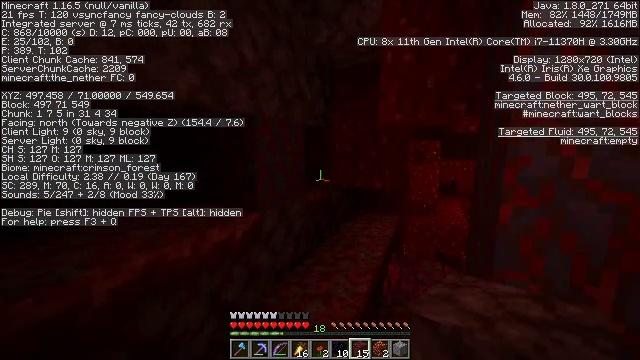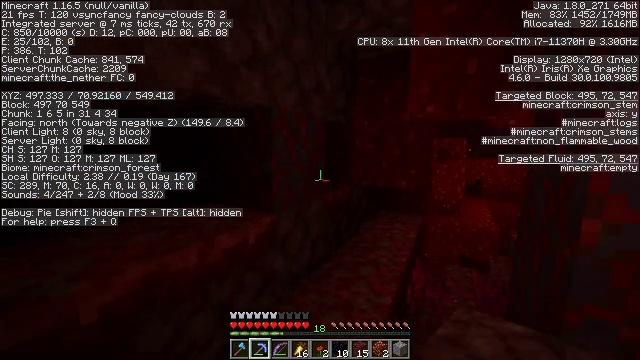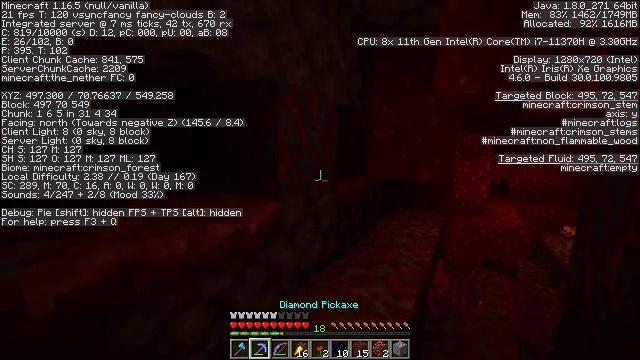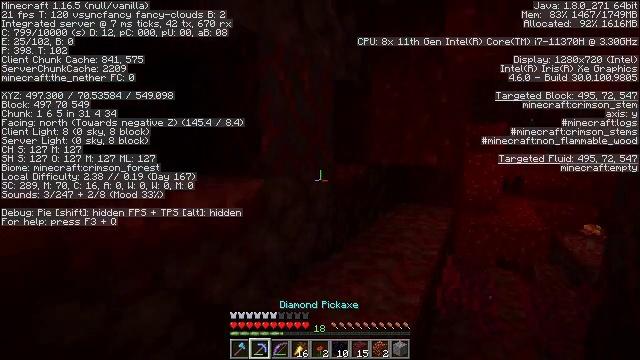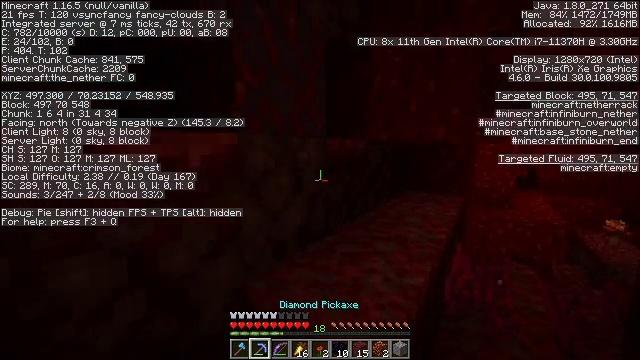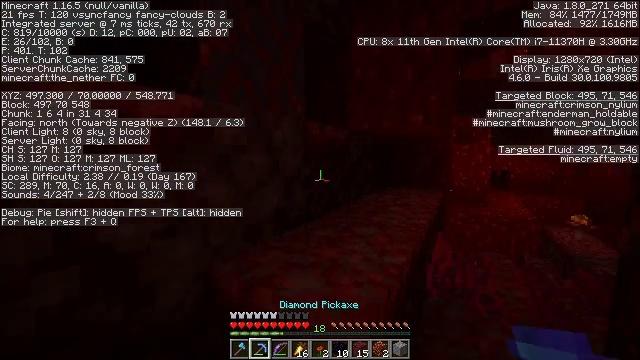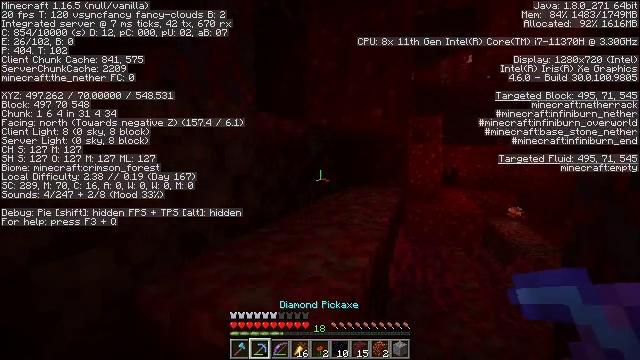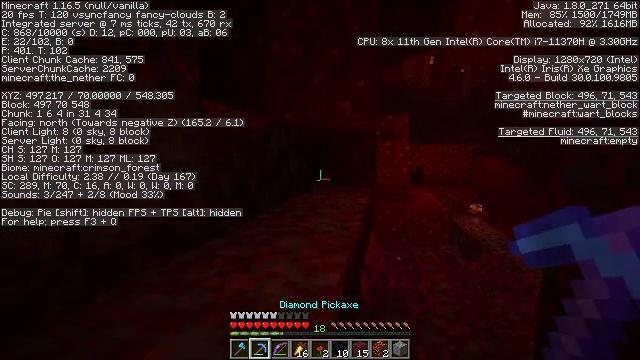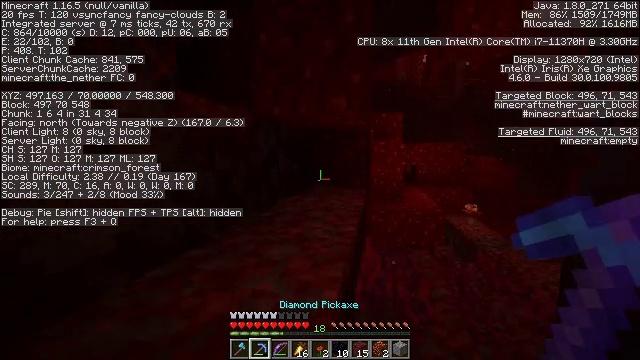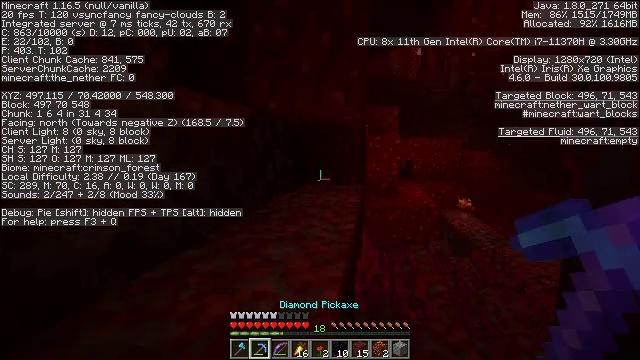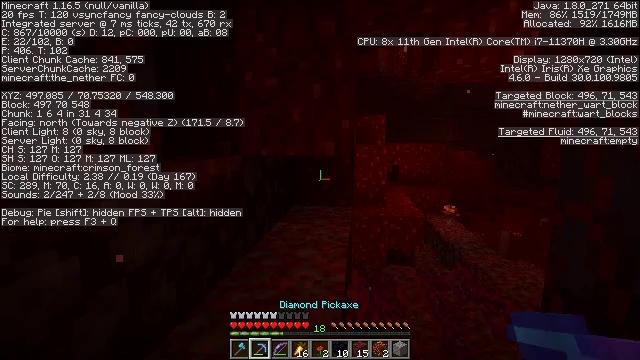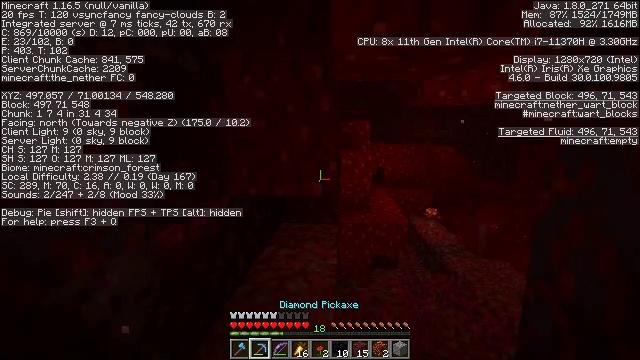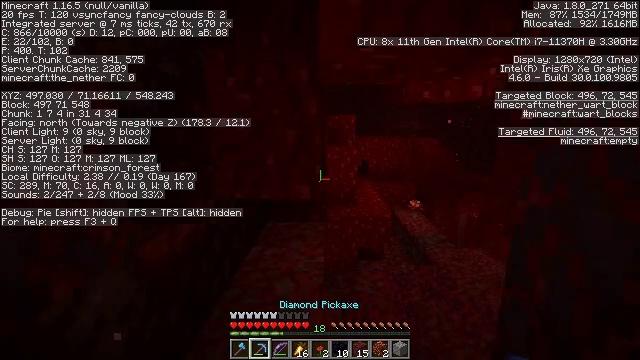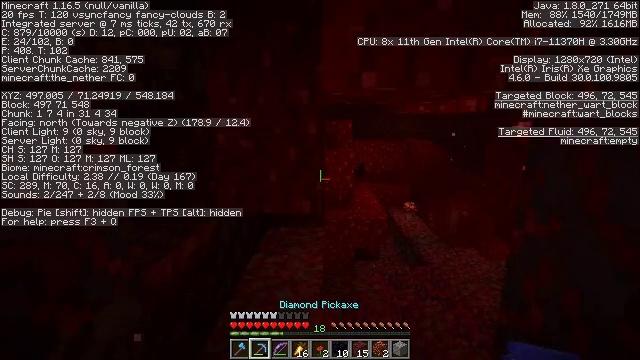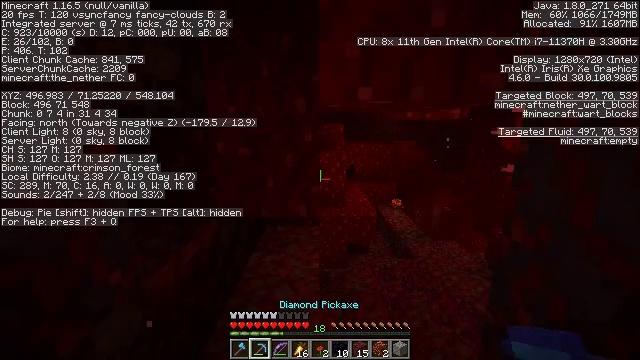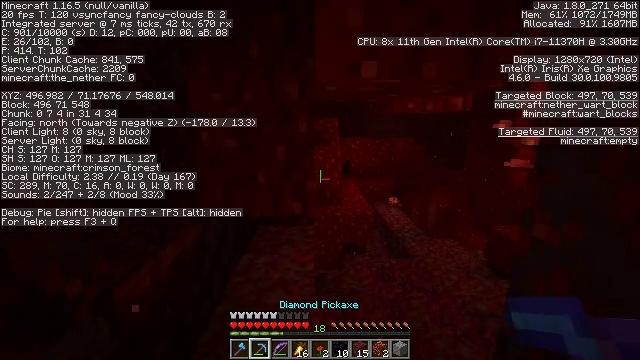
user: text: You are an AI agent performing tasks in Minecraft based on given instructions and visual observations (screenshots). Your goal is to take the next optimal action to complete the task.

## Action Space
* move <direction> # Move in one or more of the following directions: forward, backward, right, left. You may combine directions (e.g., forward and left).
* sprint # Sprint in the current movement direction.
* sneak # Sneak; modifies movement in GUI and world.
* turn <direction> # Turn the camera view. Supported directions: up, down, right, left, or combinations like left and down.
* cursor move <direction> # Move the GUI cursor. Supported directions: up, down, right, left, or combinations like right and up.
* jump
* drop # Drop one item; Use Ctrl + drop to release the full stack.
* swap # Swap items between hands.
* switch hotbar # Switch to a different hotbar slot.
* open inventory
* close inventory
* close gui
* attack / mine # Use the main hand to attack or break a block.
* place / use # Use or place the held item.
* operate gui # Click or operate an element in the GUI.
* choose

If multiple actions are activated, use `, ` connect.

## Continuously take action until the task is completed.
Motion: motion action
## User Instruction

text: Harvest nether wart blocks for resources.
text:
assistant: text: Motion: move forward, turn left, switch to hotbar 2
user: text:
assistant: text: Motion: move forward, turn left, switch to hotbar 2
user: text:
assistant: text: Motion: move forward, switch to hotbar 2
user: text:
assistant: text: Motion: move forward
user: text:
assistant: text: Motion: move forward, turn right and up
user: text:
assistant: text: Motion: move forward, turn right
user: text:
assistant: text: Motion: move forward, turn right
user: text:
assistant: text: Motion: move forward, sprint, turn right
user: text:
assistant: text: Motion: move forward, sprint, turn right and down, jump
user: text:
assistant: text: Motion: move forward, sprint, turn right and down, jump
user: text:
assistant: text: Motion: move forward, sprint, turn right and down, jump
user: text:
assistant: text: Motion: move forward, sprint, turn right and down, jump
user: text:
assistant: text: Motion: move forward, sprint
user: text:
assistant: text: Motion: move forward, sprint, turn right
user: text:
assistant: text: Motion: move forward and move right, sprint, turn right
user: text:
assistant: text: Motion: move forward and move right, sprint
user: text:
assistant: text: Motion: move forward and move right, sprint
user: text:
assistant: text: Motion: move forward and move right, sprint, turn down
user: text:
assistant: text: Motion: move forward and move right, sprint, turn down
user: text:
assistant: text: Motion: move forward and move right, sprint, turn right and down
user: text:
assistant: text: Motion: move forward and move right, sprint, turn right and down
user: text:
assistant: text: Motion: move forward, sprint, turn right
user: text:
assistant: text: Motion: move forward, sprint, turn right
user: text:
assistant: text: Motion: move forward, sprint, turn right
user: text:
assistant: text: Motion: move forward, sprint
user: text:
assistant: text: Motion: move forward, sprint
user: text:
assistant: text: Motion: move forward, sprint
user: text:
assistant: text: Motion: move forward and move right, sprint
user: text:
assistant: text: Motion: move forward and move right, sprint
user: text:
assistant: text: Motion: move forward and move right, sprint, turn left and up